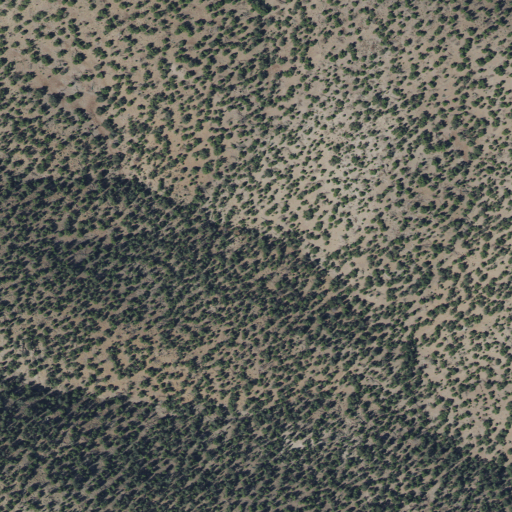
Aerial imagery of ridge(s) in Utah named Broken Ridge containing only evergreen forest